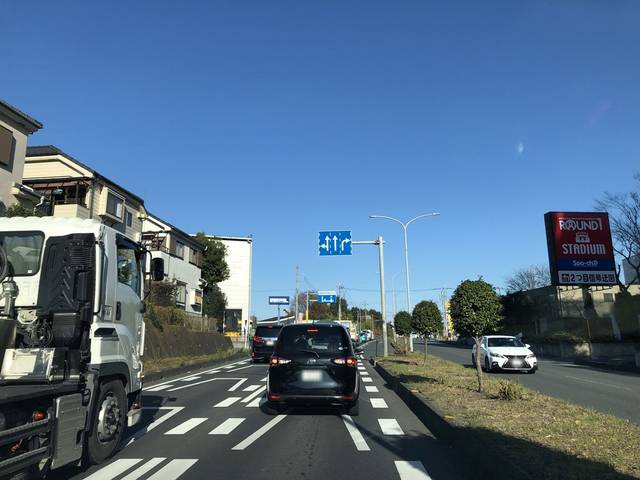
Region: Japan
Coordinates: 35.828, 139.375